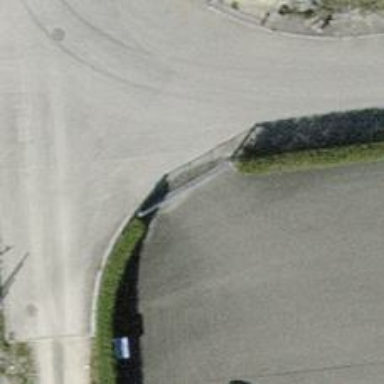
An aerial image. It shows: Gate.